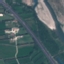
Land use / land cover: Highway